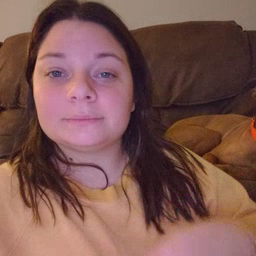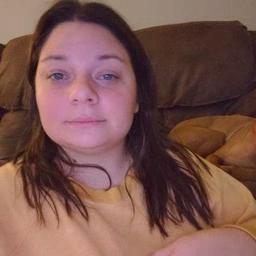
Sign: zipper